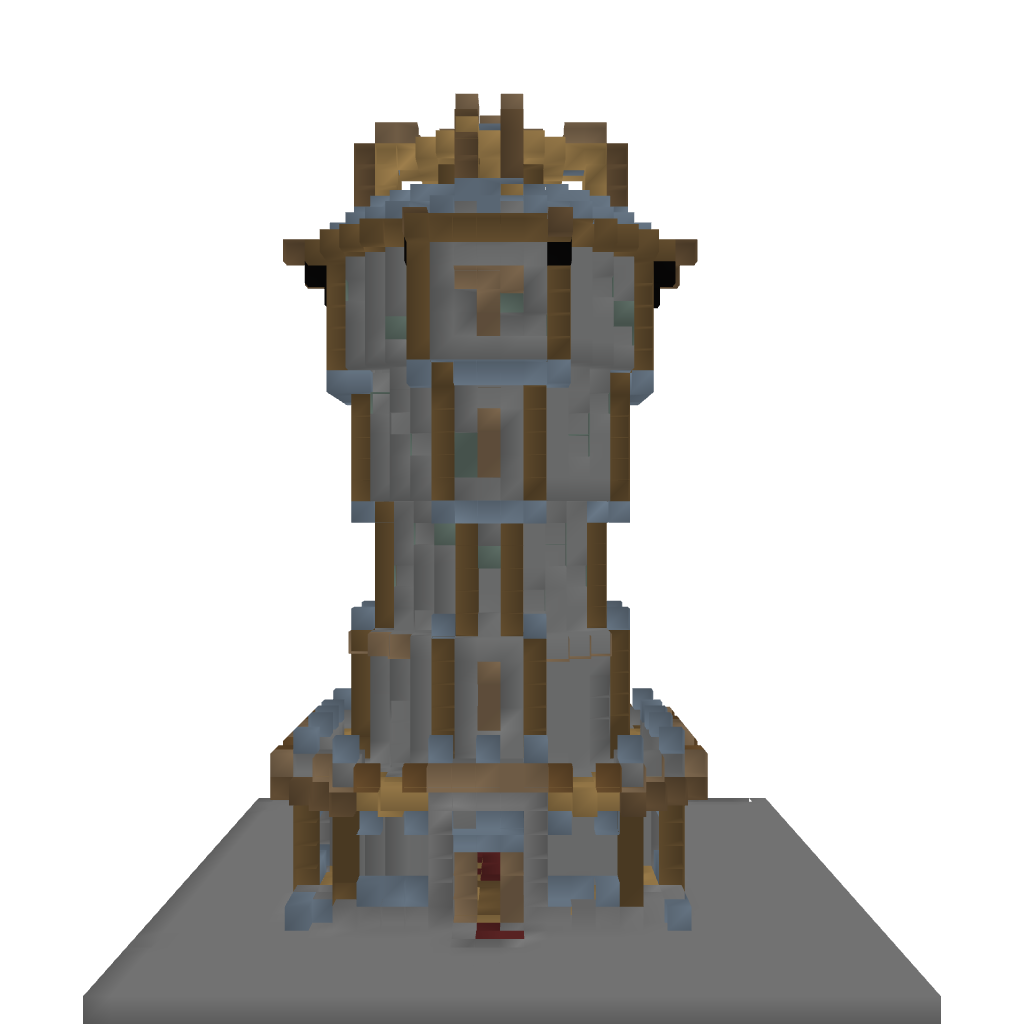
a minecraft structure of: Herobrine's Tower